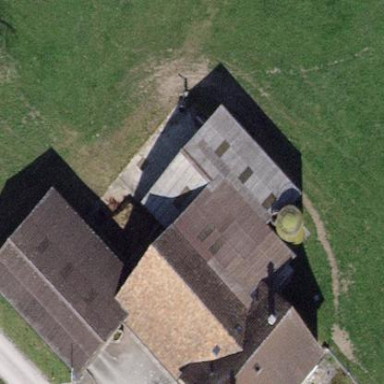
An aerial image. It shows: View of roof of building.